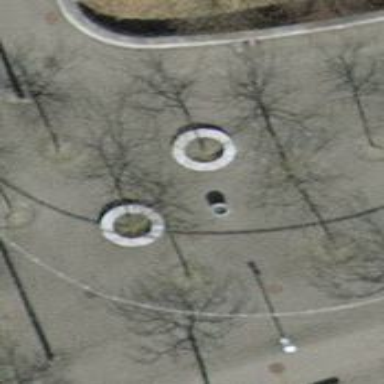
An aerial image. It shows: Bubbler fountain providing drinking water.